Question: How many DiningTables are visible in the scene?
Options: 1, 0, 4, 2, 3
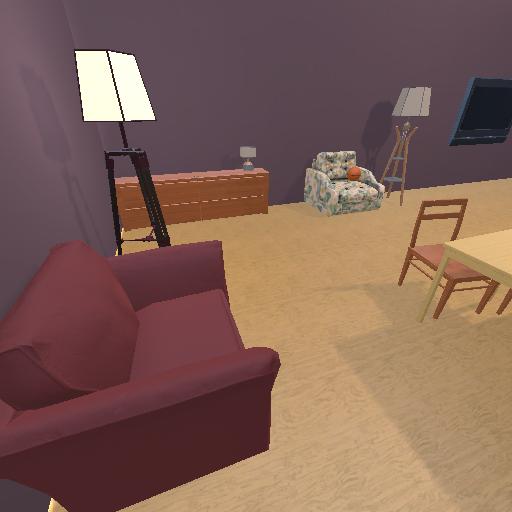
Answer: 1